Question: This image best illustrates the problem:

I'm customizing a WordPress theme that uses SuperBGImage. In Safari 5.1 and Chrome 13, when resizing the browser window, images aren't anti-aliased smoothly and artifacts are clearly visible. You can readily compare the SuperBGImage demo to the production site...
<URL>
I've added demo images to the WordPress site (personal category) for direct comparison. The image of the cherries is the most obvious.
I've been working at this for a while, and have attempted the following to no avail:
1. Tried adding a 2px border to slideshow images, which solved a barely-related problem with CSS3 transforms.
2. Reverted scaling algorithm, which I had modified to never crop images.
3. Added exact same image files used in the demo.
4. Tried adding a box-shadow to trigger smoothing.
5. Diff'd all modified JS and CSS trying to find a potential oversight. (image-rendering: optimizeQuality; and -ms-interpolation-mode: bicubic; have remained consistently intact.
6. Confirmed that the SuperBGImage works as expected with jQuery 1.3.2 (demo) and 1.6.2 (project).
7. Built a simplified demo and confirmed that the problem is not with my modified SuperBGImage JS. (Only difference is cropping method.)
When viewing the SuperBGImage demo, you'll notice smoothing take place about half a second after you've released the adjusted window. This subtle shift is absent from my project, though it used to be working. Does anyone know what could cause this difference?
Unlike most projects, I regrettably don't have this in source control so I can't just step back through revisions to isolate the problem.
For those who'd like to fiddle with a simple demo: <URL>
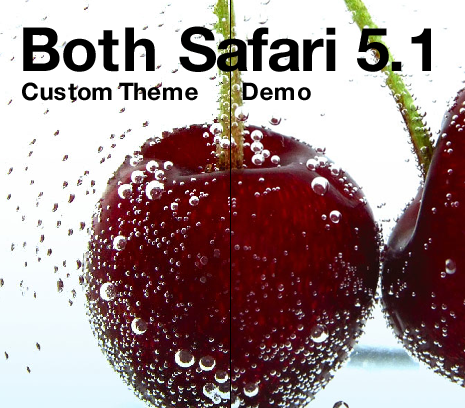
Answer: The answer is to use this CSS3 property:
This is the proper solution, although it may or may not be effective for the following reasons:
- The interpolation quality was considered an implementation detail until very recently (meaning the browser ).- This property was strongly advocated by artists, actually because they wanted to be able to turn off high quality scaling for pixel art. It took over a year of debate to get everyone to agree on it.- The webkit patch was just checked in to support this in May 2011, so the time for it to be actually in a Safari update that your users have will take a little while.
IE and Firefox have had working solutions for a while under proprietary CSS properties.
Eventually this property will drop the webkit prefix and become a standard across all browsers.
If you want the gory details behind the development, see this thread:
<URL>